四年级 · 度量几何学
任意一个四边形都可以分成两个三角形, 每个三角形的内角和都是( )度, 所以任意一个四边形的内角和都是( ) 度。
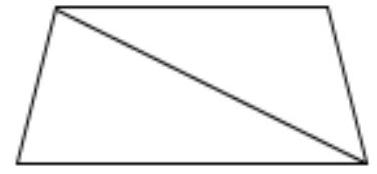
答案: 解

180
360

【分析】从四边形的一个顶点出发, 与其它顶点相连, 可将四边形分成 2 个三角形（图见详解），1 个三角形的内角和是 $180^{\circ}$, 因此四边形的内角和就是 2 个 $180^{\circ}$, 依此填空。

$180^{\circ} \times 2=360^{\circ}$

每个三角形的内角和都是 180 度, 所以任意一个四边形的内角和都是 360 度。

【点睛】此题考查的是三角形、四边形的内角和, 熟记三角形的内角和度数是解答此题的关键